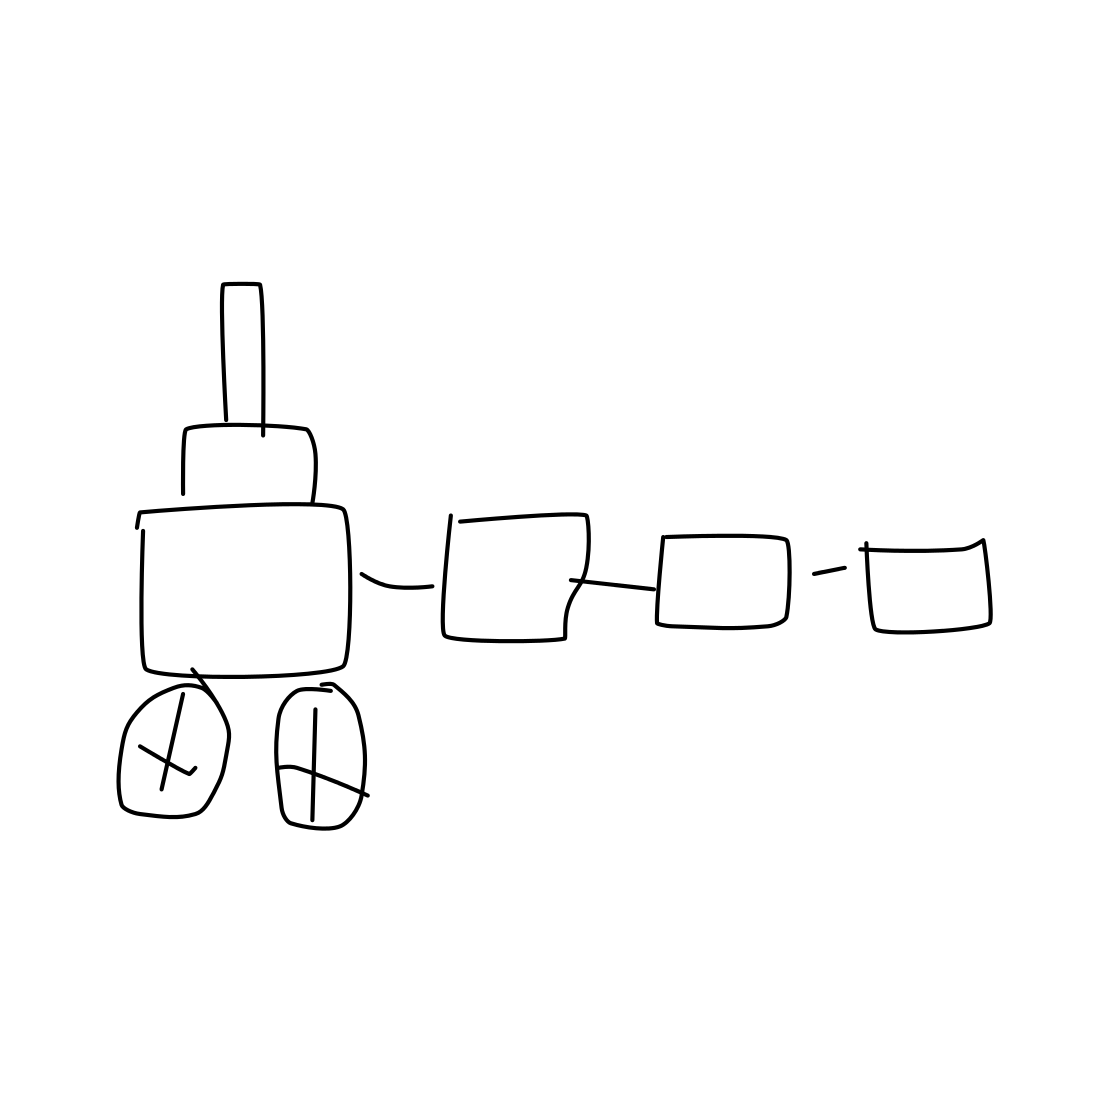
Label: train